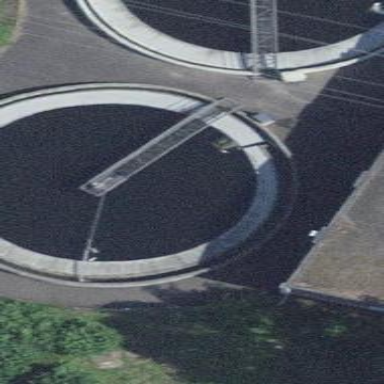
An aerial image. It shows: Body of wastewater.